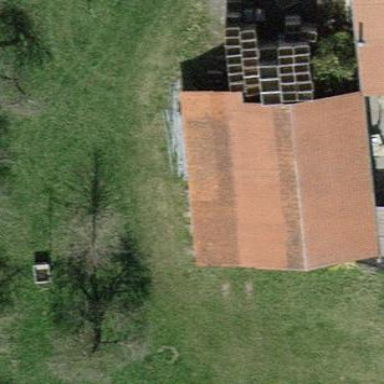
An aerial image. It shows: Farm auxiliary building with gabled roof.